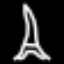
Label: The Eiffel Tower